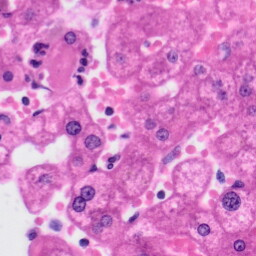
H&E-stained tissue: Liver